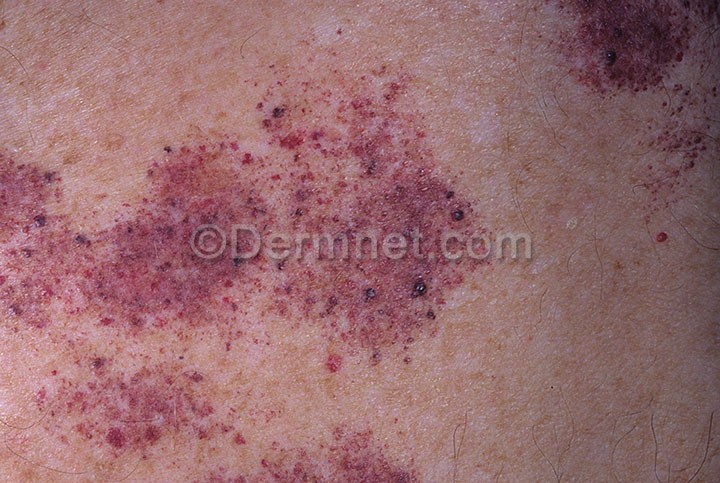
Disease: Vascular Tumors